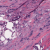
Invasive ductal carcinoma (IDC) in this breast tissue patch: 1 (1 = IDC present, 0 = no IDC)